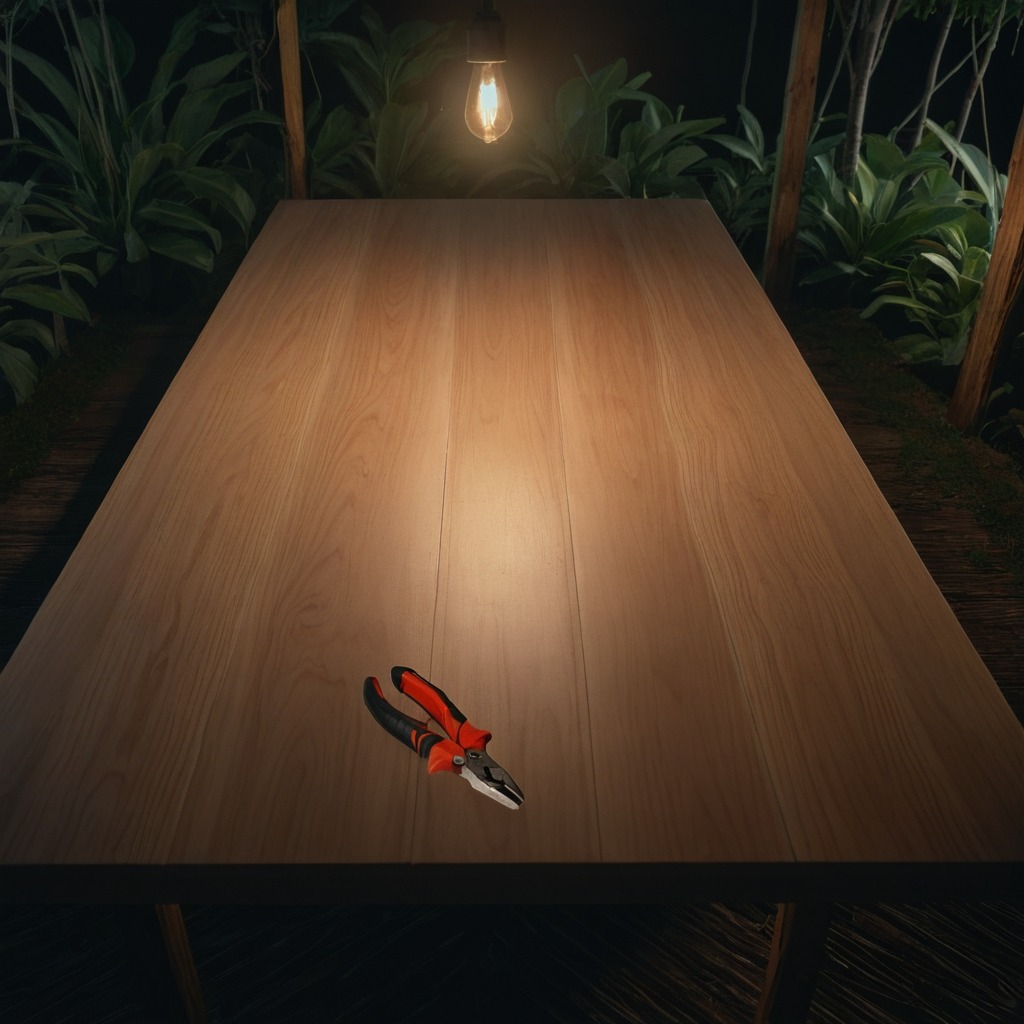
A plier is lying on a wooden table inside a jungle field workshop tent at night dim ambient light soft shadows worn but